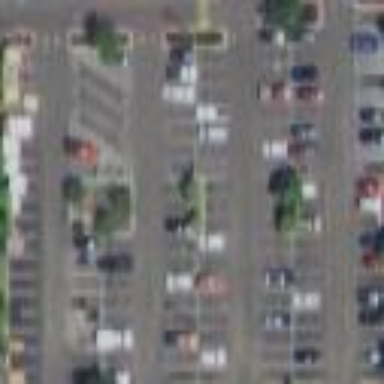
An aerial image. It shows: Parking area with surface.